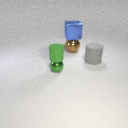
small green metal sphere below small green rubber cylinder